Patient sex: M
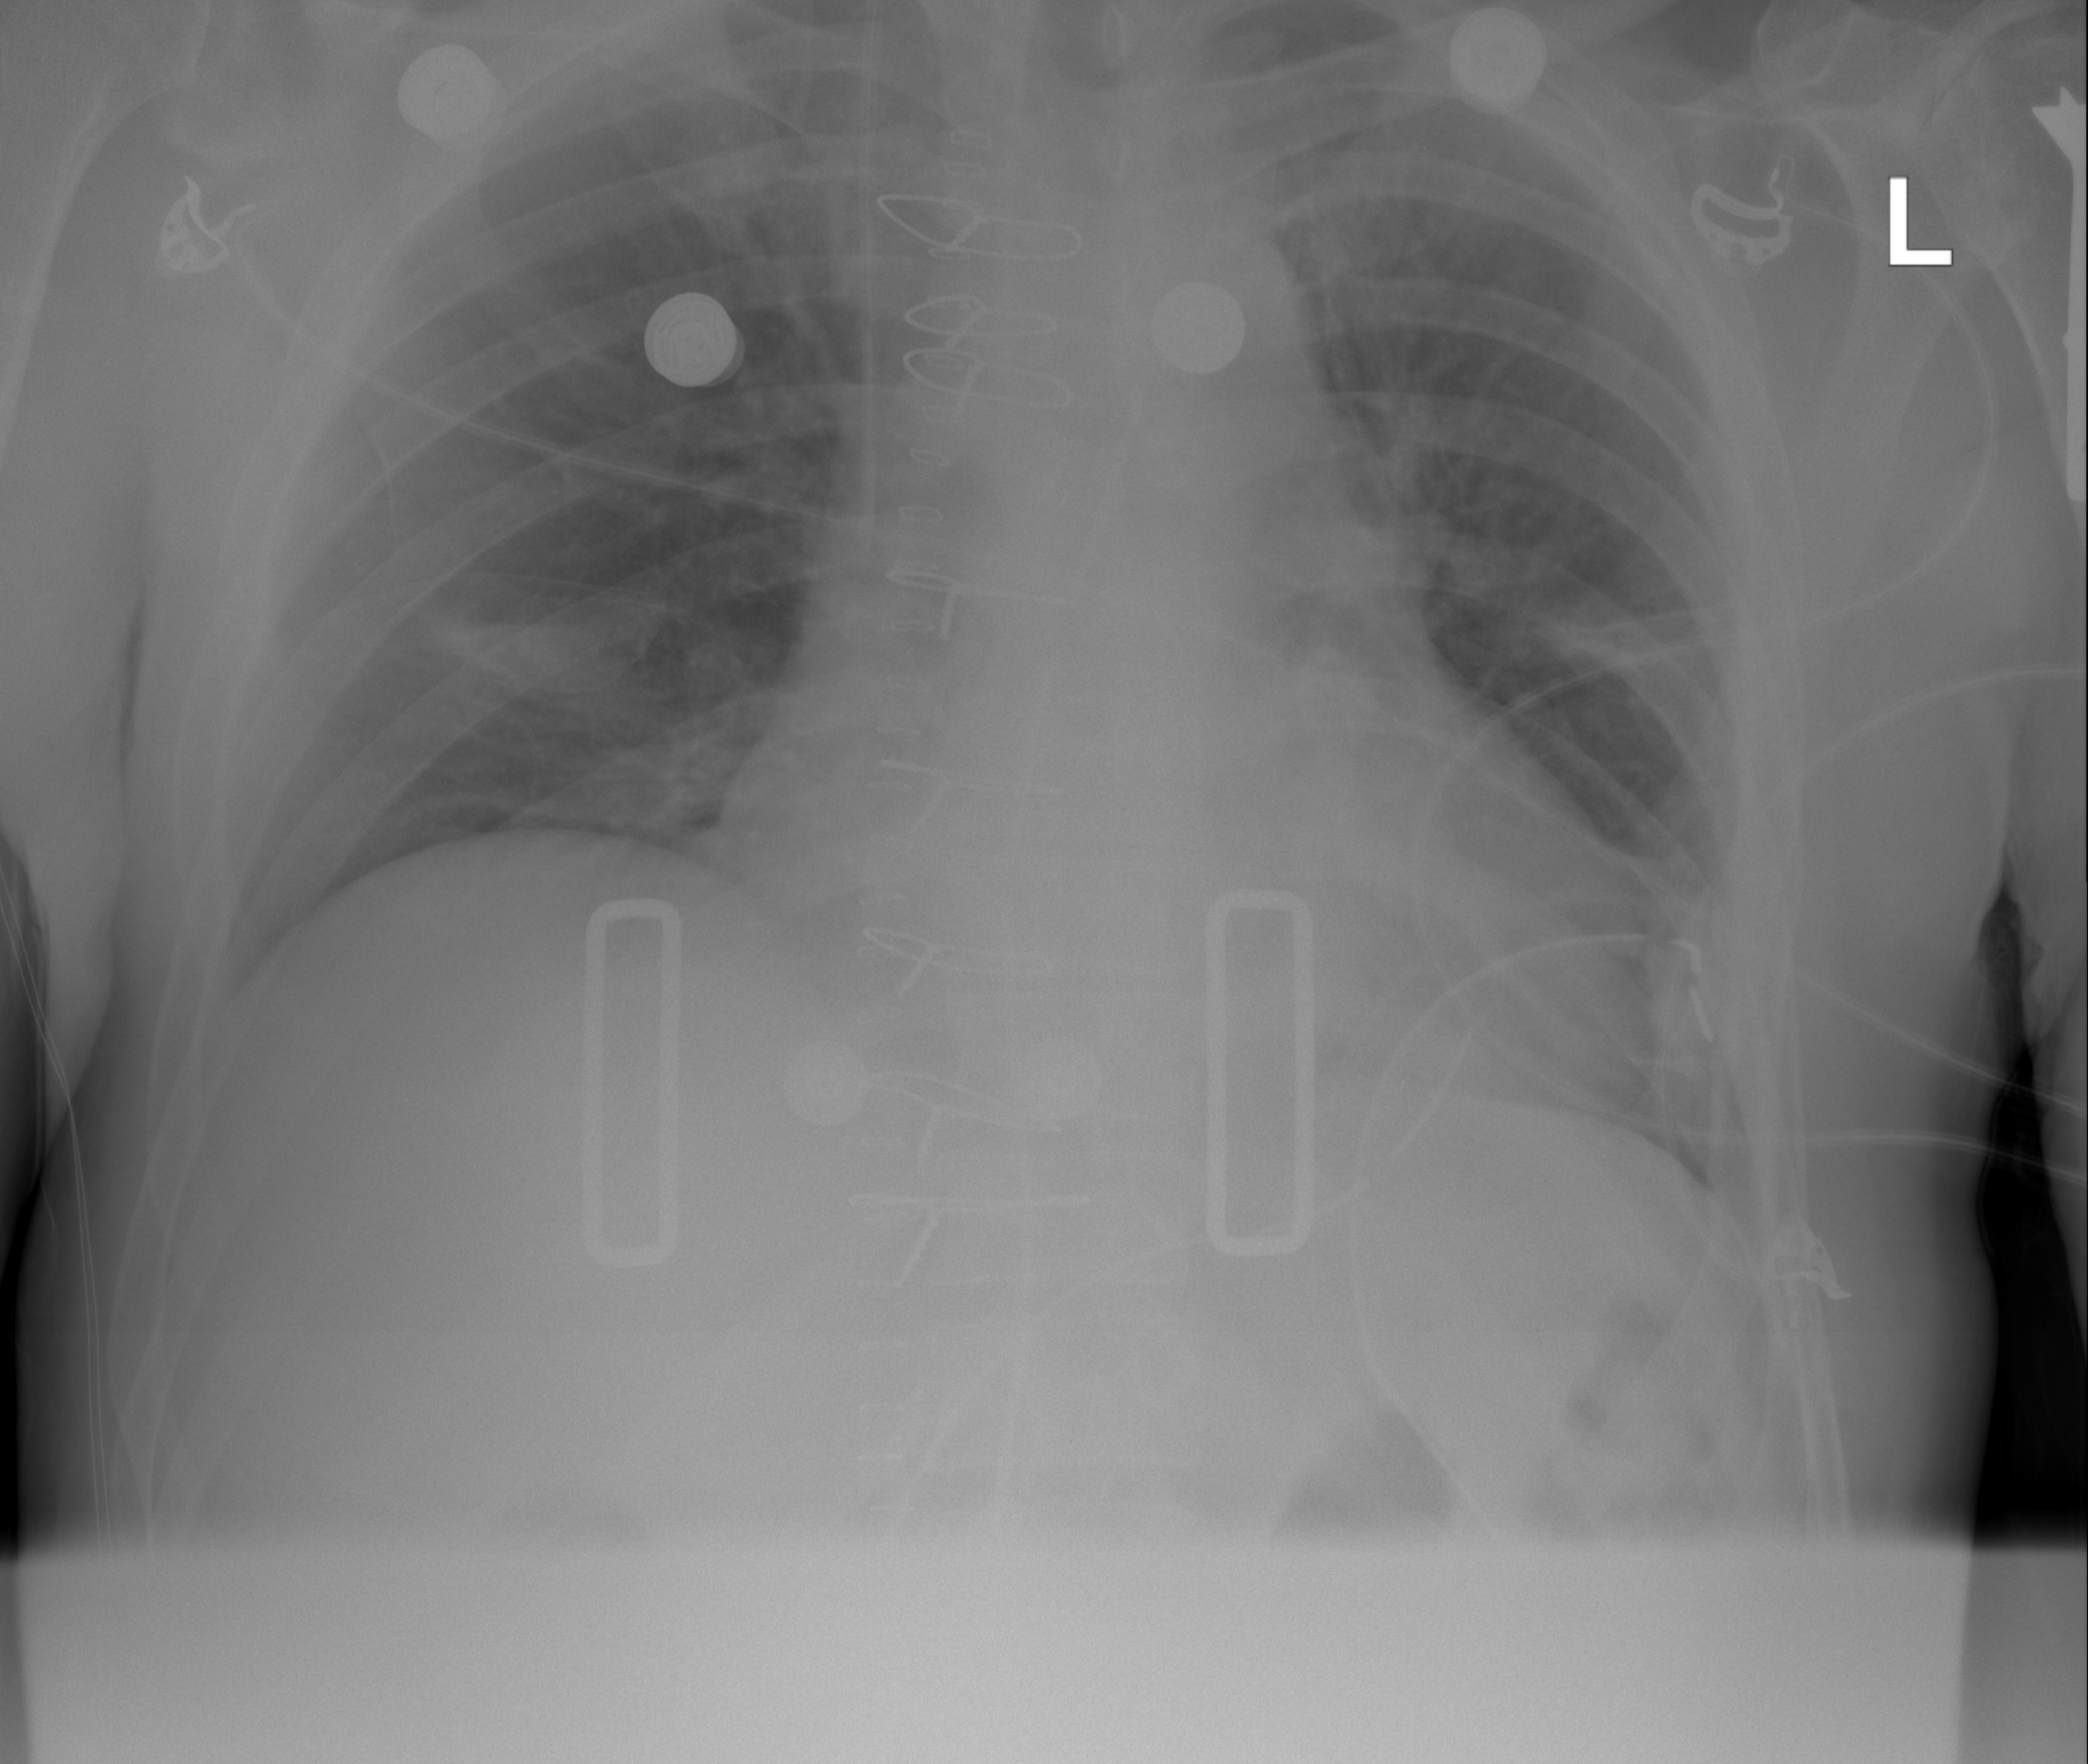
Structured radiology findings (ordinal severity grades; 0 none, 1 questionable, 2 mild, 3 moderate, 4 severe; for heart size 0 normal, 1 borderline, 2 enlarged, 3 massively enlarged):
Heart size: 2
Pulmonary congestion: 0
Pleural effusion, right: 0
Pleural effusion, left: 0
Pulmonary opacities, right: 0
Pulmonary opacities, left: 0
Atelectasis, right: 2
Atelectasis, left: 2